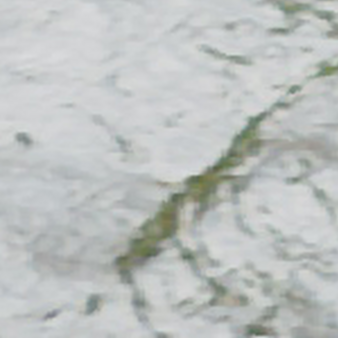
Label: other